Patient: sex M, age 60
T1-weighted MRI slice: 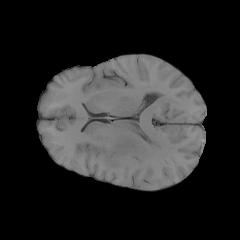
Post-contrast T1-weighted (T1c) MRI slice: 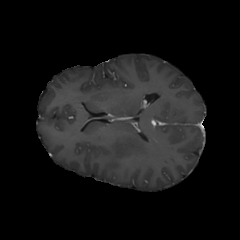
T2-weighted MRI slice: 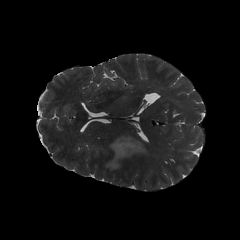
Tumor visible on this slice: yes
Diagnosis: Glioblastoma, IDH-wildtype
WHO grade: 4